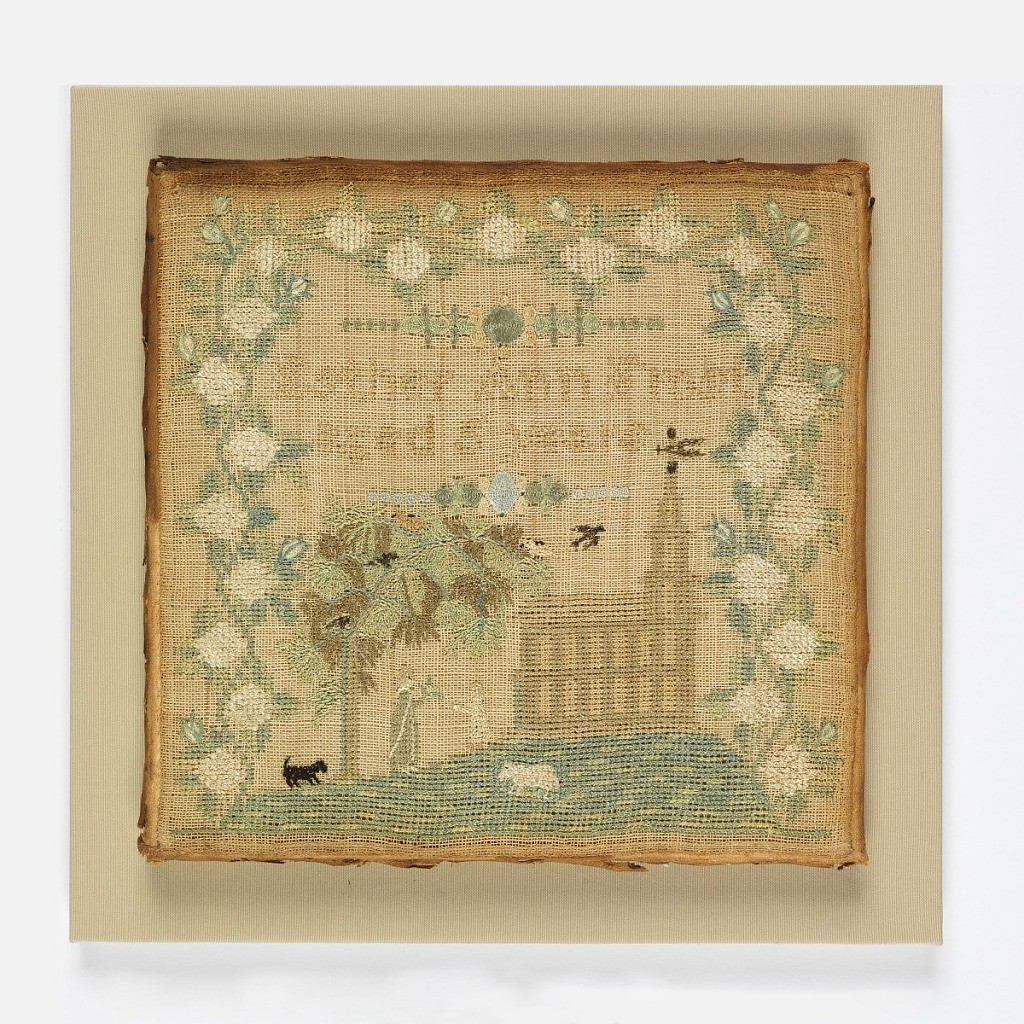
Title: Sampler
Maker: Esther Ann Frost, American
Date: ca. 1800
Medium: silk embroidery on linen warp, cotton weft Technique: embroidered on plain weave foundation Label: linen warp, cotton weft, embroidered with silk
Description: Small square sampler embroidered in pale silks on a natural linen ground. The central image is of a church with a steeple on a hill, with a tree, two girls, a dog and a sheep. A deep border of white roses surrounds the scene on three sides.